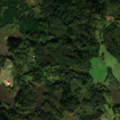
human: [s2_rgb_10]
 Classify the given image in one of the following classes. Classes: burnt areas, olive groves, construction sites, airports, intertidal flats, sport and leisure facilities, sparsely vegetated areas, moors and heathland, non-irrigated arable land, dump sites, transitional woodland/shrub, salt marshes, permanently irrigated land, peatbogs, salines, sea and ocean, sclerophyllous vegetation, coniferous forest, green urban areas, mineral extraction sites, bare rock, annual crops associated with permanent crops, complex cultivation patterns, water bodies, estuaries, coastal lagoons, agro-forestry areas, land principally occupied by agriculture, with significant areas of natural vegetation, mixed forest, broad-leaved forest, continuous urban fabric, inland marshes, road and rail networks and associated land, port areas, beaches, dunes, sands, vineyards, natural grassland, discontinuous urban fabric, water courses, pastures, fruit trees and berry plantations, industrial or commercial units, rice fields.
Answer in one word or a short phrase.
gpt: land principally occupied by agriculture, with significant areas of natural vegetation, mixed forest, transitional woodland/shrub